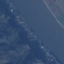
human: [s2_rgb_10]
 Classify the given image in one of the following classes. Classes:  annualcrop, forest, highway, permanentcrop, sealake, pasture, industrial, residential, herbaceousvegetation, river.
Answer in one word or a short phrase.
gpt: River